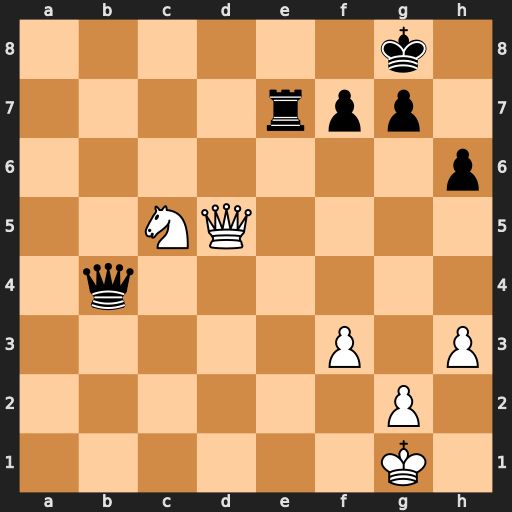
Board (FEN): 6k1/4rpp1/7p/2NQ4/1q6/5P1P/6P1/6K1
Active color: w
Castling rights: -
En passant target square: -
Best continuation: Qd8+ Kh7 Qxe7